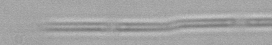
Label: Pseudo-nitzschia